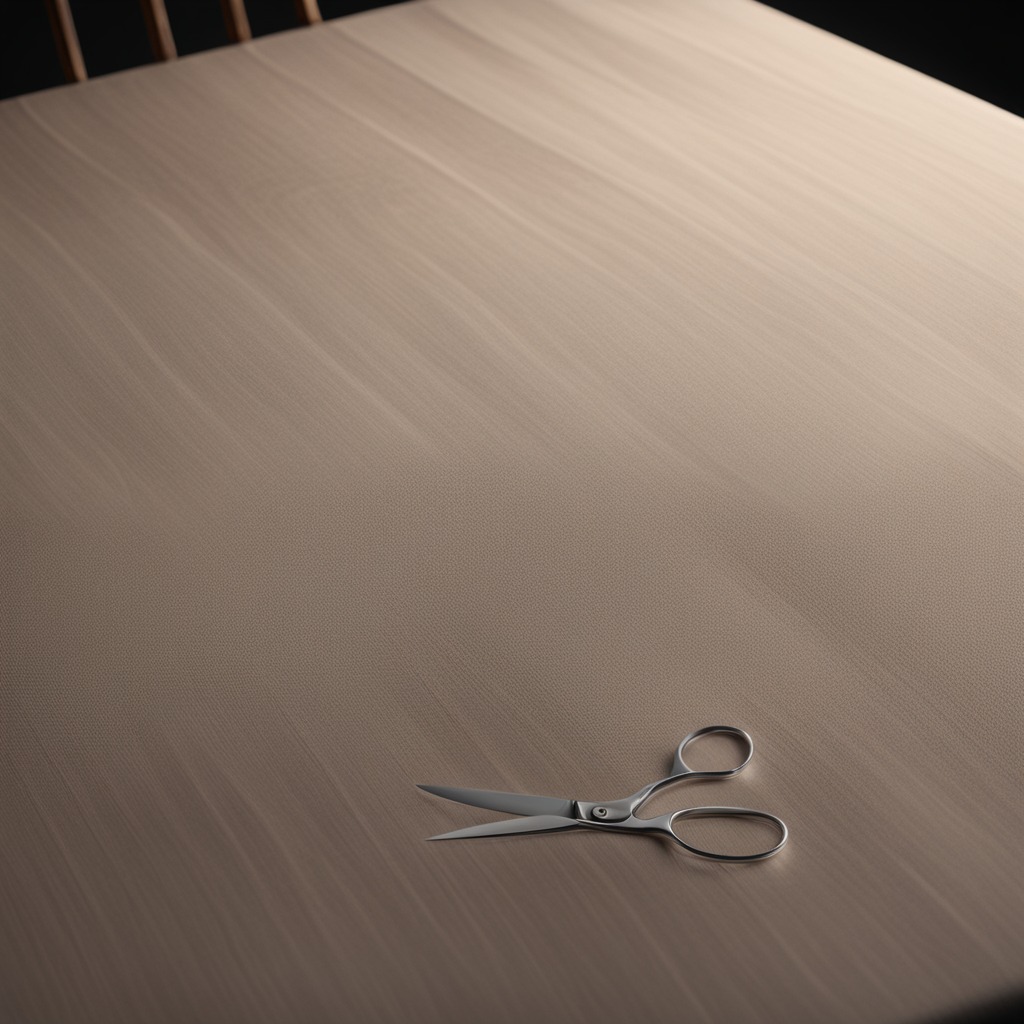
A scissor lies on the wooden table.